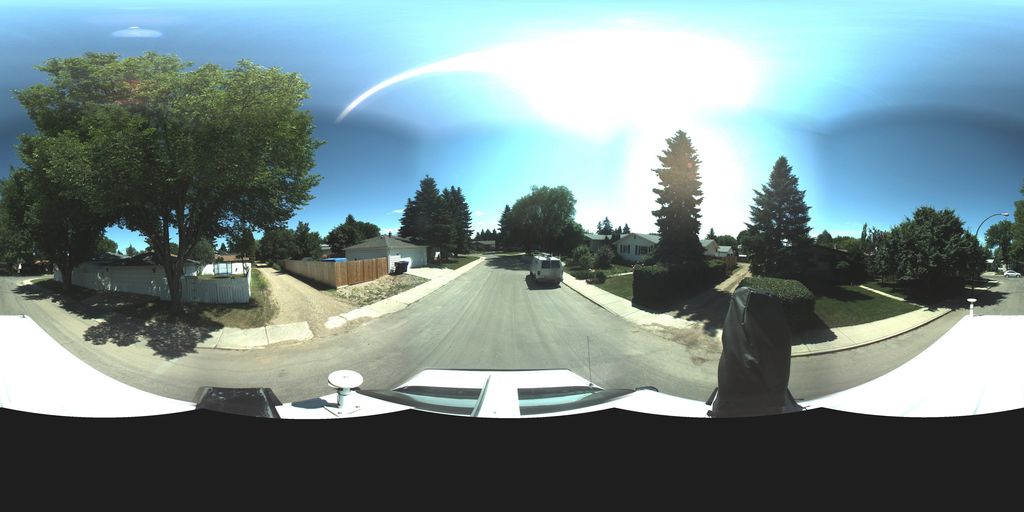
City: saskatoon